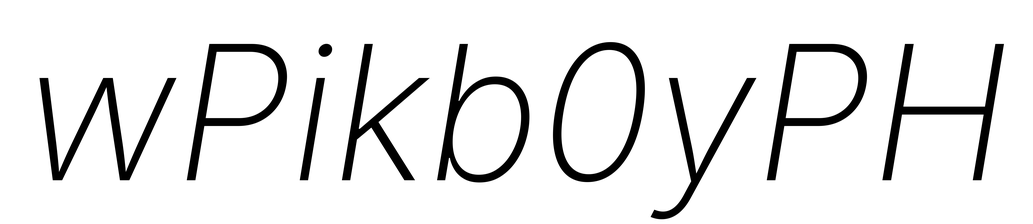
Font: Inter-Italic_ExtraLight_Italic